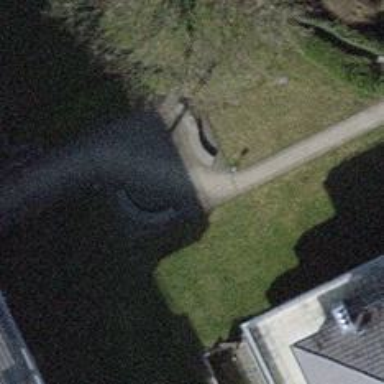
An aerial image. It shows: Concrete bench.